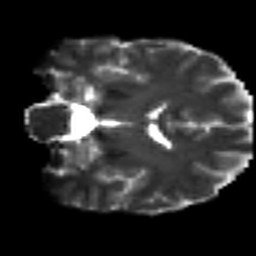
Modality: T2w
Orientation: coronal
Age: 29
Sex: female
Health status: ill
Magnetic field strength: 3 T
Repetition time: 9 s
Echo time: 0.093 s